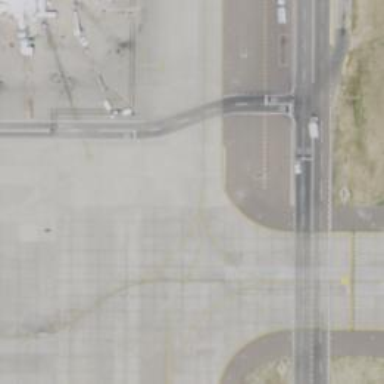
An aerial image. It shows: Image of taxiway at airport.